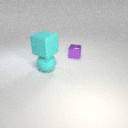
small purple metal cube to the right of large cyan rubber sphere